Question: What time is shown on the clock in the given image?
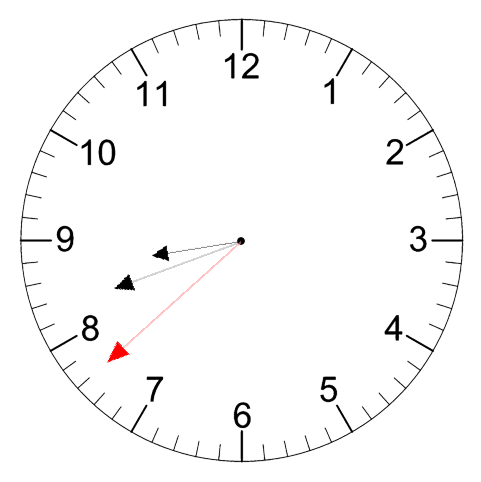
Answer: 08:41:38